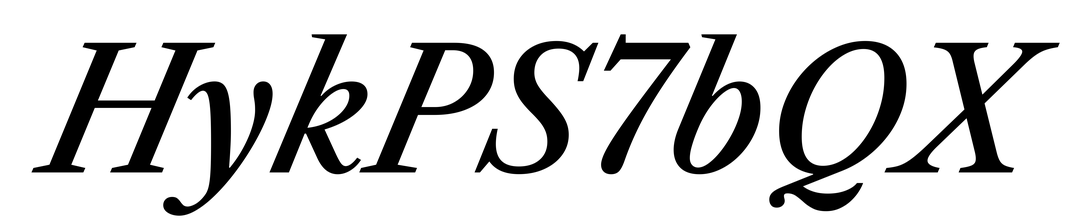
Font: LibreCaslonText-Italic_Medium_Italic